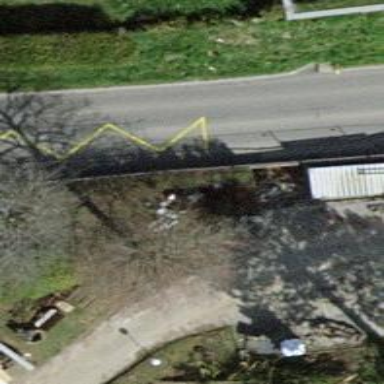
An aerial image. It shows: Bus stop with platform for public transport.